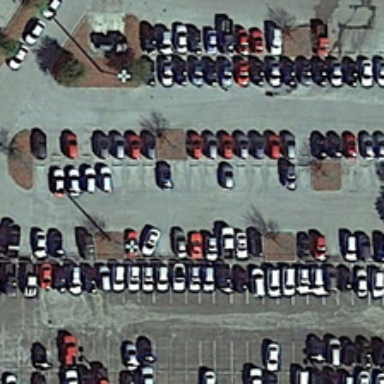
Many cars are parked in a parking lot with several small trees .